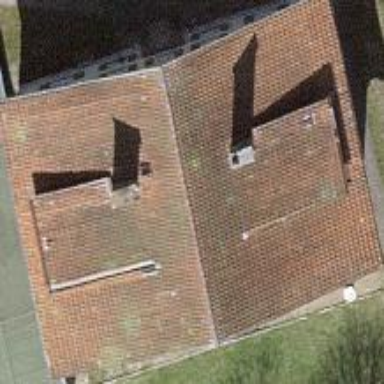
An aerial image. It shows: Residential building with gabled roof oriented across.